Question: The parent component 'Display' gives the props to the child component called 'GoodsPresentation'.
'''
import React, { Component } from 'react';
import GoodsPresentation from "./goodsPresentation/goodsPresentation";
import ShoppingCart from "./shoppingCart/shoppingCart.component";
import axios from 'axios';
class Display extends React.Component {
constructor(props){
super(props);
this.state = {
products:null
}
}
componentDidMount() {
axios.get( backend)
.then( response => {
this.setState( {
products:response.data
});
});
}
render() {
return (
<div>
<GoodsPresentation productsArray={this.state.products? this.state.products : undefined} />
<ShoppingCart/>
</div>
);
}
}
export default Display;
'''
This is forwardes as props:
<URL>
That works very well.
Then I wanted to map the products Array (the props) and assign it to a constant called Data. Then I wanted to render the Data within the return method of the child component. This leads to the following error message:

I dont understand why it doesnt work. What am I doing wrong?
(The commented out mapping under the Data tag works fine)
This is the 'GoodsPresentation' Component:
'''
import React, { Component } from 'react';
import Table from 'react-bootstrap/Table';
class GoodsPresentation extends React.Component {
constructor(props){
super(props);
}
componentDidMount() {
}
render() {
const Data = this.props.productsArray != undefined ? this.props.productsArray.map(
(item,index)=>{
return (
<p>Works</p>
)
}
)
:null;
return (
<Table striped bordered hover>
<thead>
<tr>
<th>#</th>
<th>First Name</th>
<th>Last Name</th>
<th>Username</th>
</tr>
</thead>
<tbody>
<Data/>
{/* {this.props.productsArray != null ? this.props.productsArray.map(
(item,index)=>{
return (
<p>Works</p>
)
}
)
:null} */}
</tbody>
</Table>
);
}
}
export default GoodsPresentation;
'''
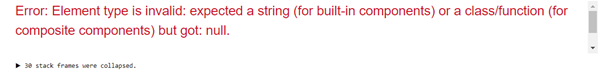
Answer: i didnt look at your code good enough i guess. The problem is the '<Data />' component. Change that to '{Data}'